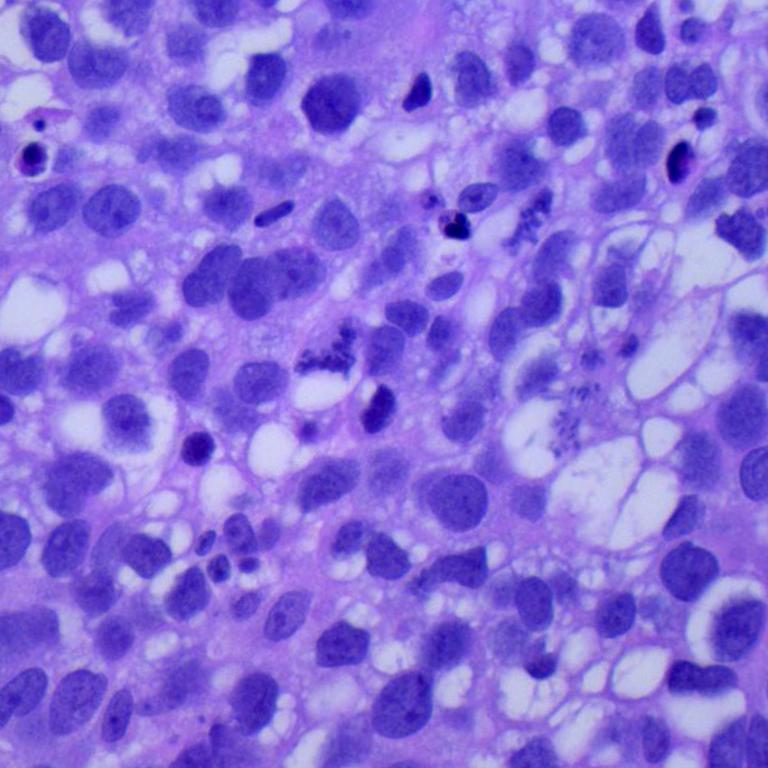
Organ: lung
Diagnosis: squamous carcinomas